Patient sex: M
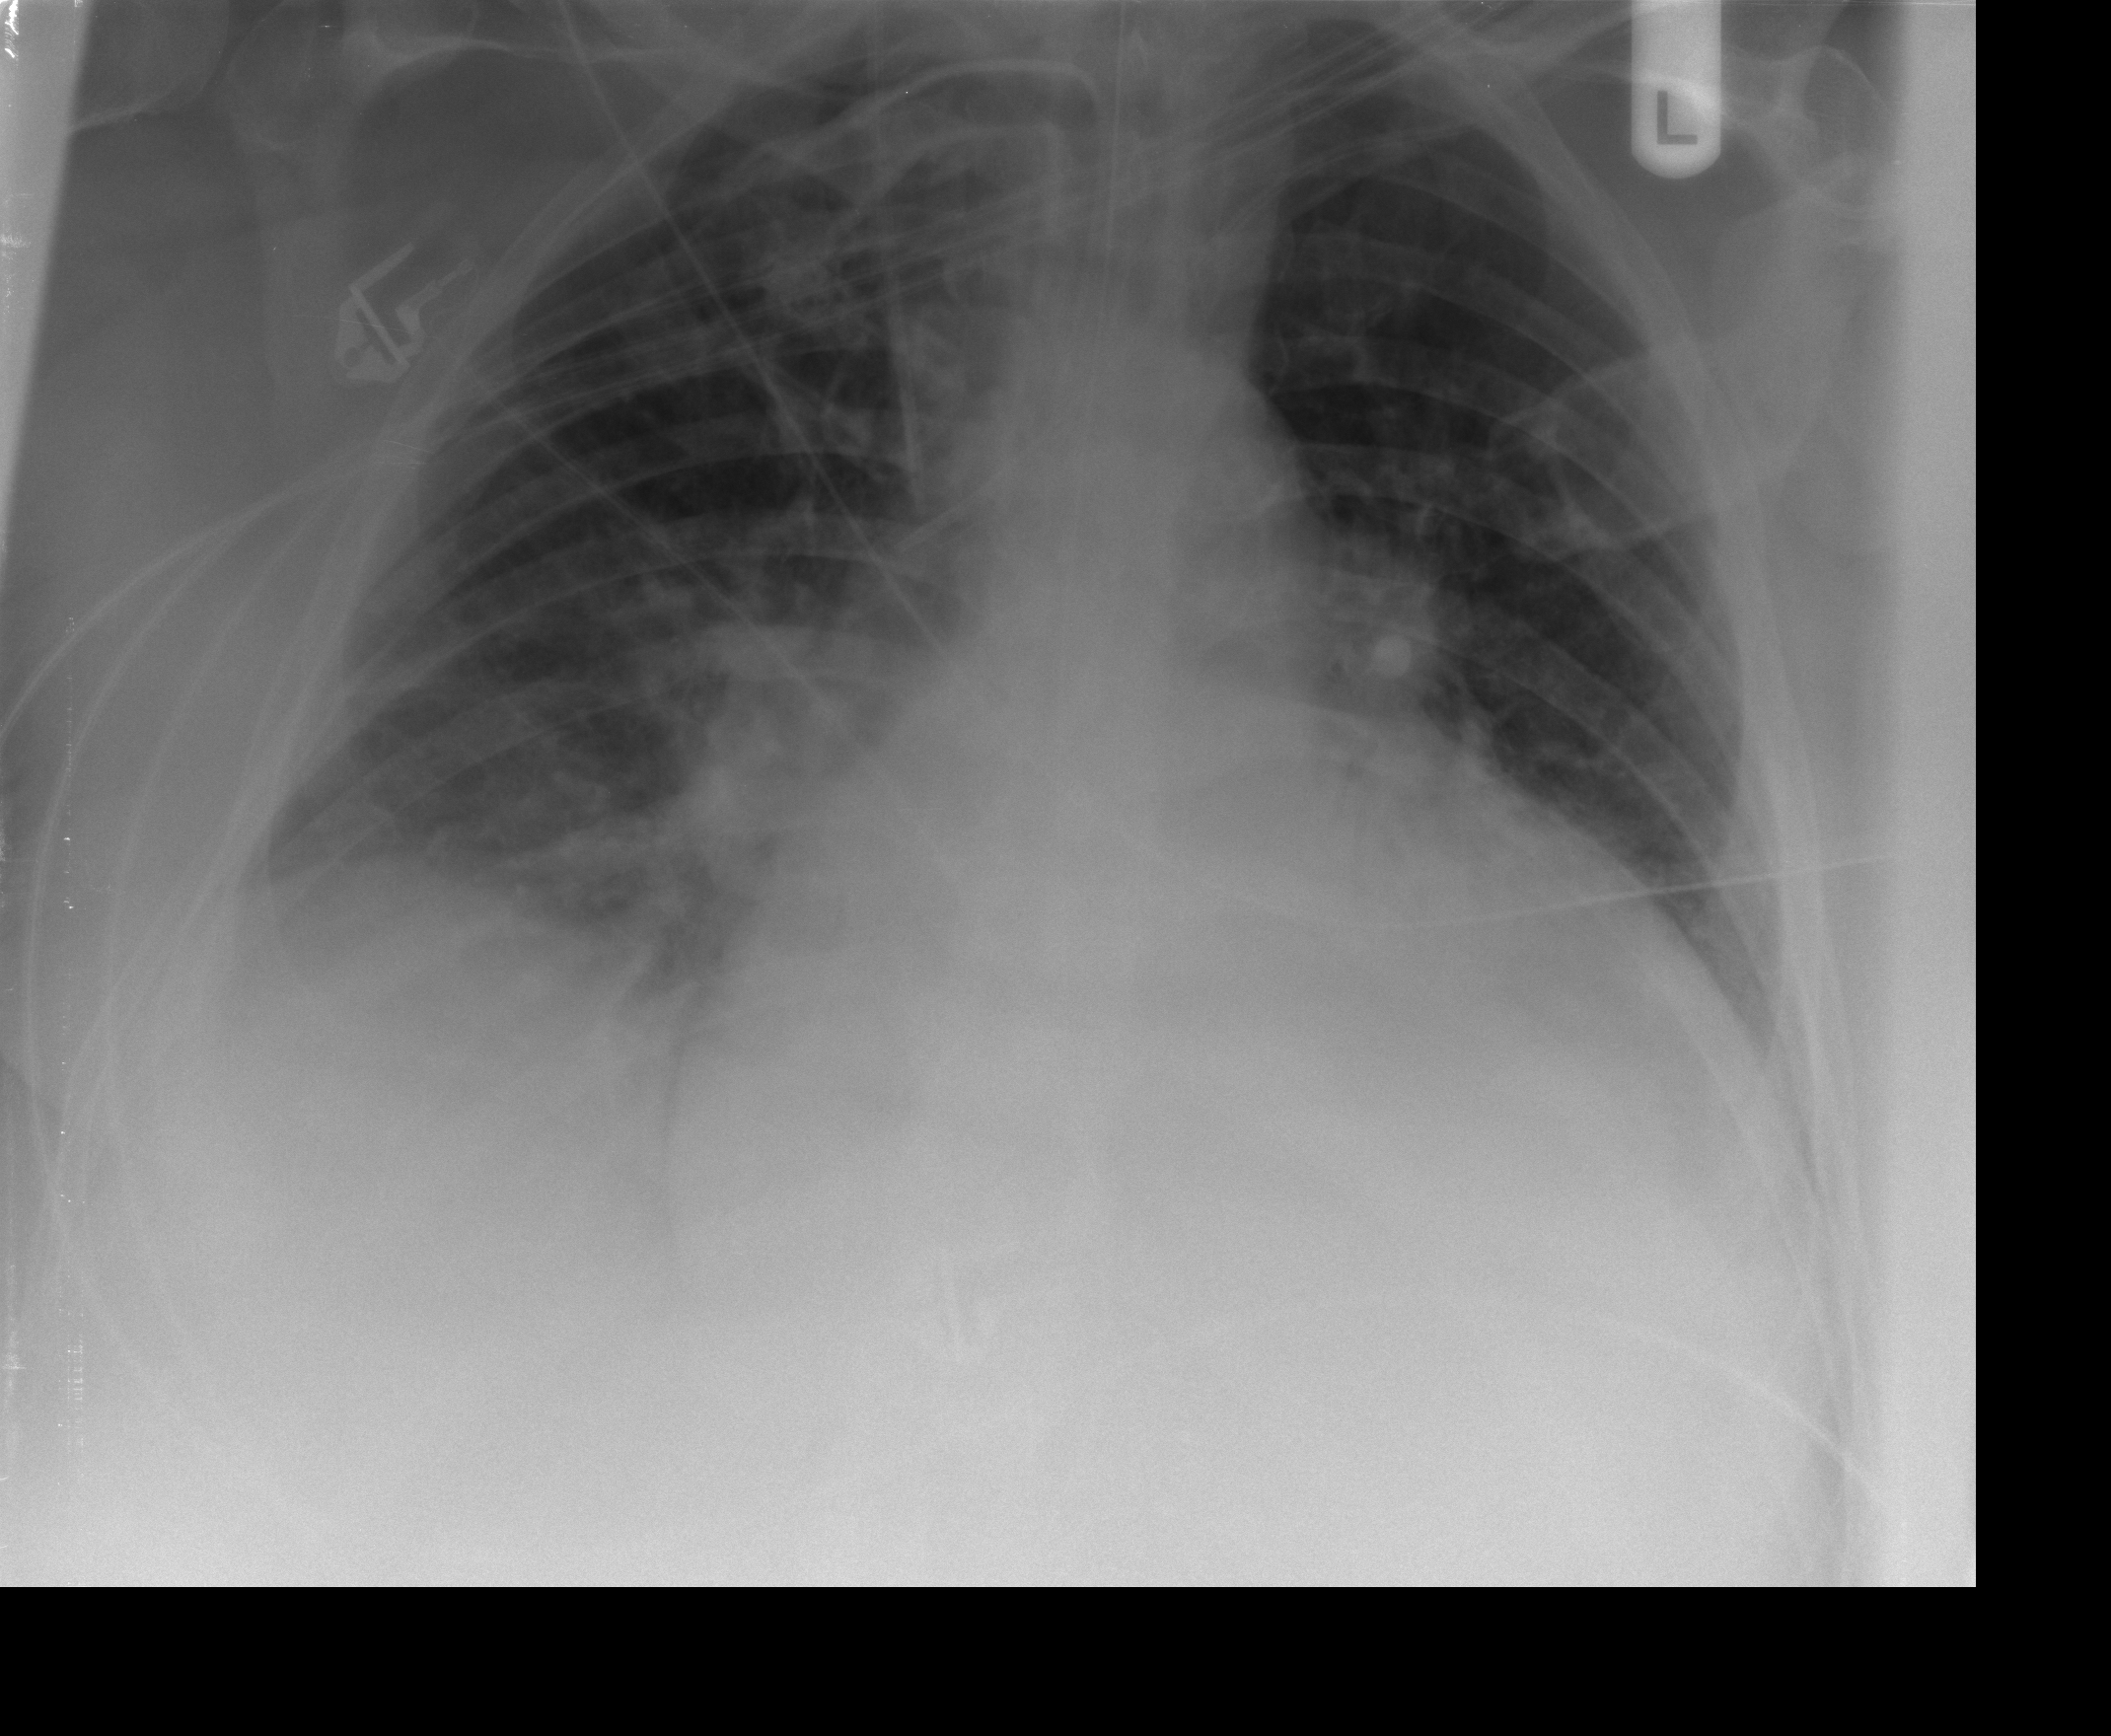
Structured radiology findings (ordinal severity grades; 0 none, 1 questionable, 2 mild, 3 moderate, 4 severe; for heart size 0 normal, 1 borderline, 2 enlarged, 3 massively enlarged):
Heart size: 3
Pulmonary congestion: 2
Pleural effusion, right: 2
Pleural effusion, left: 0
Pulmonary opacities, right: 0
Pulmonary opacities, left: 0
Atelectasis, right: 2
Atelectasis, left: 0